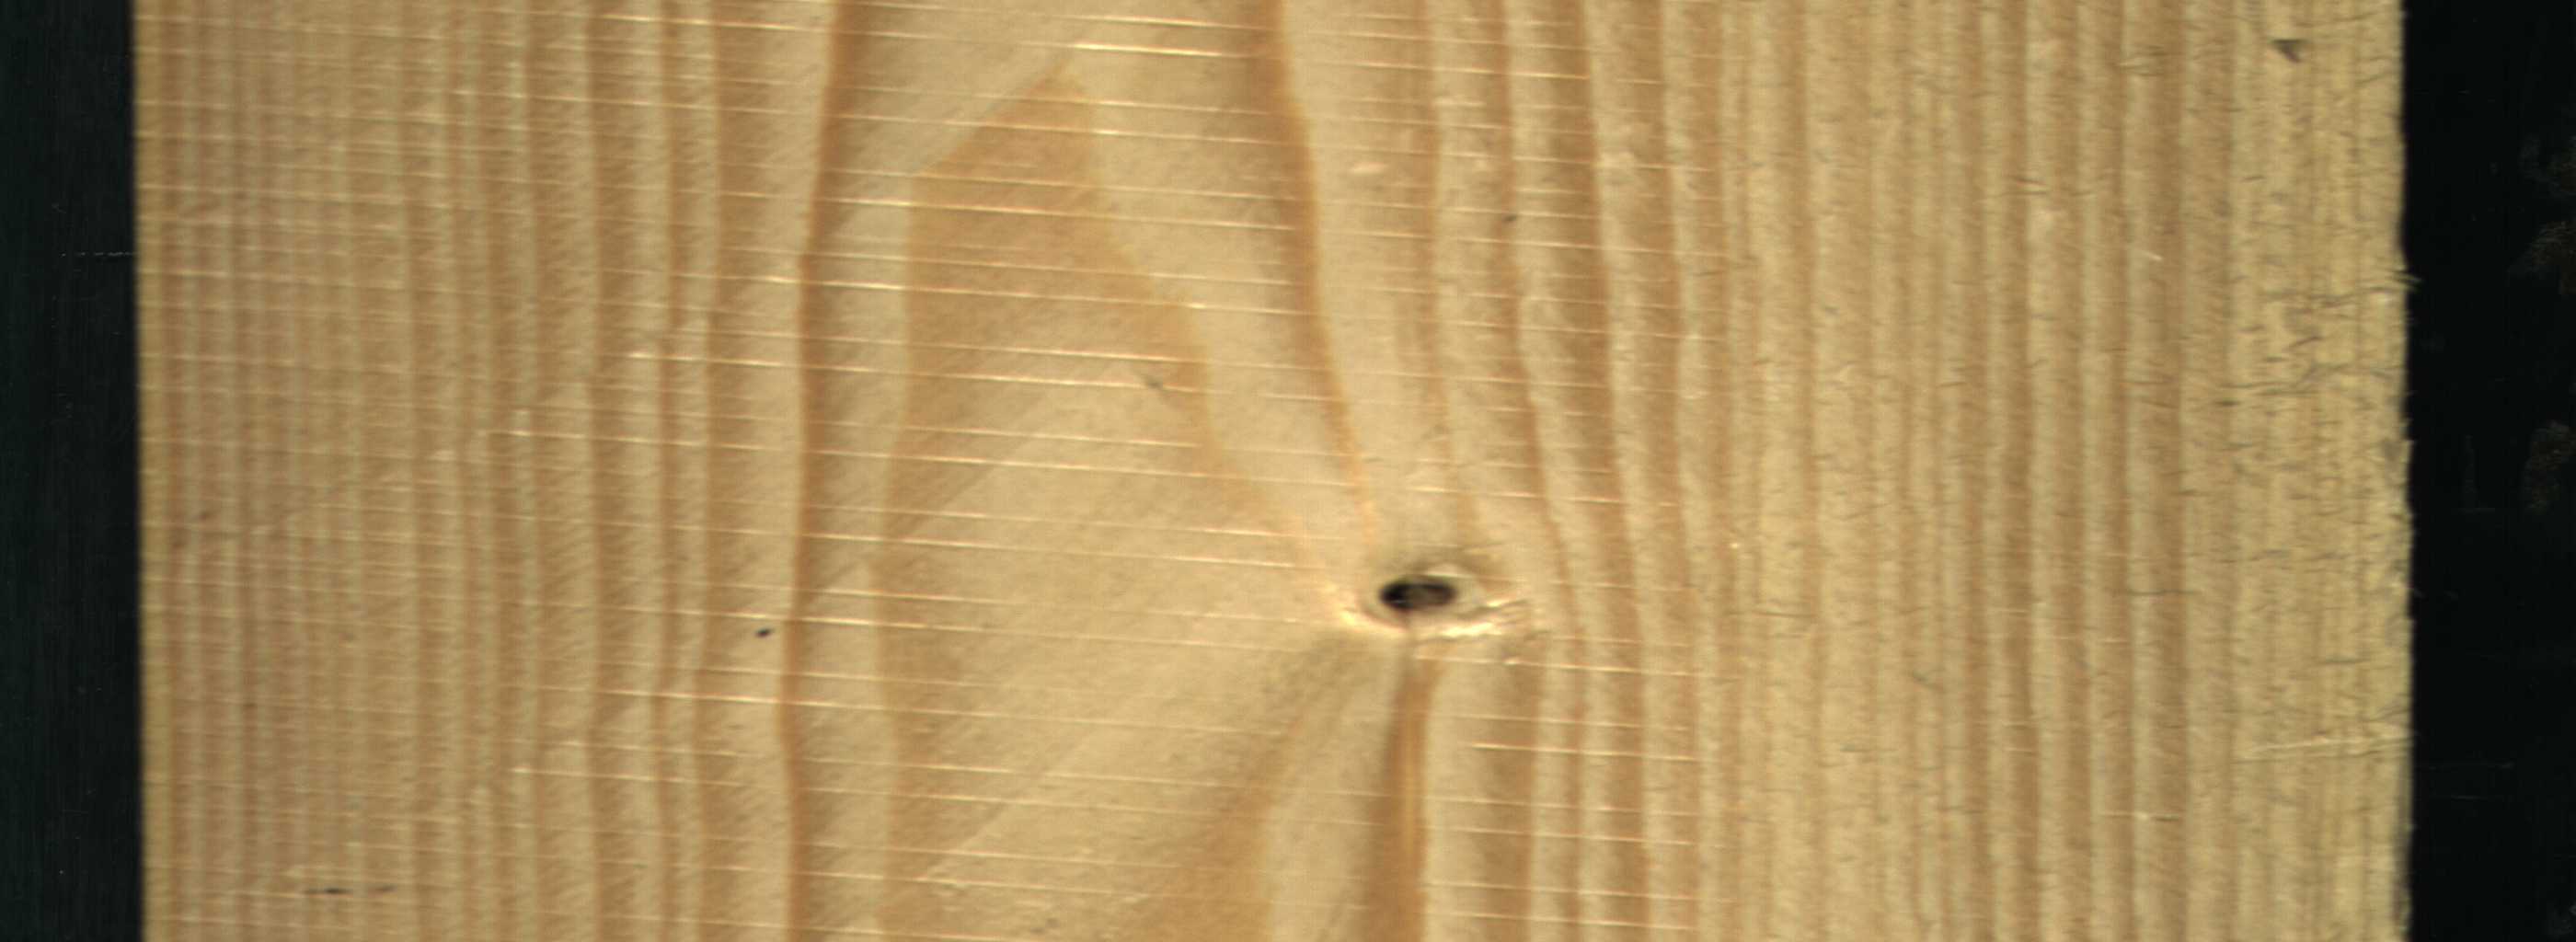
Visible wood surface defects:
Dead_Knot